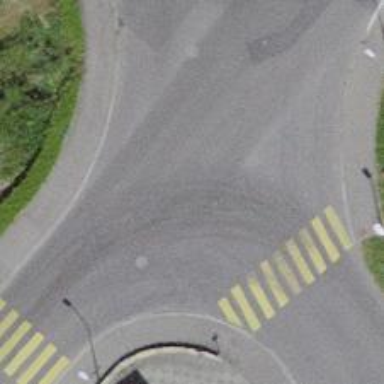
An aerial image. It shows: Tertiary road made of asphalt leading to roundabout junction.